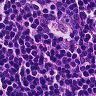
Metastatic tissue present: no